Interaction volume radius: 5 \u00c5
Interaction volume height: 50 \u00c5
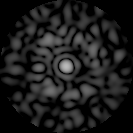
Disorder parameter: 0.8407